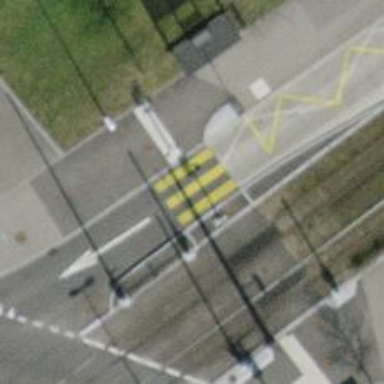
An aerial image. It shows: Marked crossing on footway. The crossing has visible markings.